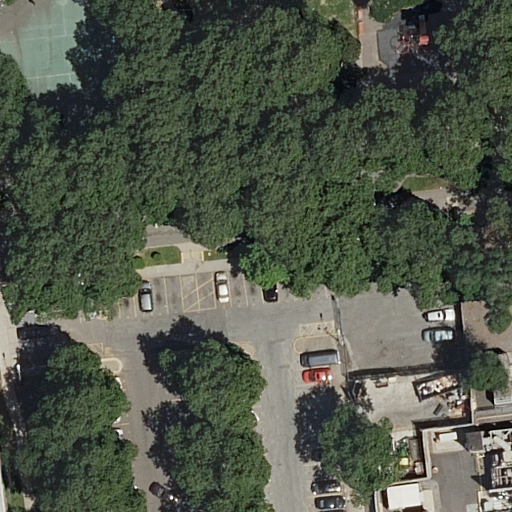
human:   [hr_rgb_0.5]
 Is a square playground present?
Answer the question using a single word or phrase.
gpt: no

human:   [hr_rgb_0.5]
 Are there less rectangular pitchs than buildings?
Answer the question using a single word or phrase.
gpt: yes

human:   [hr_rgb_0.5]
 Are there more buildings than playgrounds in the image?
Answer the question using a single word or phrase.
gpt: no

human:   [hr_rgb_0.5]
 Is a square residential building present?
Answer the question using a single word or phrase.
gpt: no

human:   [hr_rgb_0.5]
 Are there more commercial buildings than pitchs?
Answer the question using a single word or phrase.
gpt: no

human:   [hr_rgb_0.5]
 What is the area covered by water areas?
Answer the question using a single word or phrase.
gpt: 0m2

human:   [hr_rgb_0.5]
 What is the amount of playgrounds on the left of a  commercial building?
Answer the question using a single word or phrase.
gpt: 0

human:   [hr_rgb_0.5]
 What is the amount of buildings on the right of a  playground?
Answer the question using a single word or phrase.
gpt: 1

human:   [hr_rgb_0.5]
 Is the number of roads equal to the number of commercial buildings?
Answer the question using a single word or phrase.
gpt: no

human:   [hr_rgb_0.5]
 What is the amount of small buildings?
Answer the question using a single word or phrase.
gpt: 1

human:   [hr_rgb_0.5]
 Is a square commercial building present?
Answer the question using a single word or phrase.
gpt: no

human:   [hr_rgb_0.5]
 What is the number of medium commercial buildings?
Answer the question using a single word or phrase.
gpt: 0

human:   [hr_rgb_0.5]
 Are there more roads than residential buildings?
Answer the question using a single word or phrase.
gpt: yes

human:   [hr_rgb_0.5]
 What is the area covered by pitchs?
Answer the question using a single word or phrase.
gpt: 37m2

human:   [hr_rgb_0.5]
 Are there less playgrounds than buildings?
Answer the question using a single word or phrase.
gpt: no

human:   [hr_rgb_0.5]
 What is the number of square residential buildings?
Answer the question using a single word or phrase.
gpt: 0

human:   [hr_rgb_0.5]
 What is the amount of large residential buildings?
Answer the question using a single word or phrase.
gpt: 1

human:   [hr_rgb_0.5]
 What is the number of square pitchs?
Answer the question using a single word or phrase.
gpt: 0

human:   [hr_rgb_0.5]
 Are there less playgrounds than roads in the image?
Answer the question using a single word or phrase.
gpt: yes

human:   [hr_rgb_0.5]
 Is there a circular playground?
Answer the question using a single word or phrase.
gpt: no

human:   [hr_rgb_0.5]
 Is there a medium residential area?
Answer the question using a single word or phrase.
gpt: no

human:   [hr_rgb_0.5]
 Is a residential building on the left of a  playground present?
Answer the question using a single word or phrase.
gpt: yes

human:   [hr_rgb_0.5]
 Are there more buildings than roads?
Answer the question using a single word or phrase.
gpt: no

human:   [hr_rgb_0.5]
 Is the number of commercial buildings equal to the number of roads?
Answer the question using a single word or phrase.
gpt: no

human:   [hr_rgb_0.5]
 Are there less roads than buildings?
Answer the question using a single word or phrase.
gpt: no

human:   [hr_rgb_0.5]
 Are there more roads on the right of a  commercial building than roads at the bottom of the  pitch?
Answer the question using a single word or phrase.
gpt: no

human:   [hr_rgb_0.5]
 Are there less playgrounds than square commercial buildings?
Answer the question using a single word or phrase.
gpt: no

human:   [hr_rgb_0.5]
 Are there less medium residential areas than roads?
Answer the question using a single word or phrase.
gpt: yes

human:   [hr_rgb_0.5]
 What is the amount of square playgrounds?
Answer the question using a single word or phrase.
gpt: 0

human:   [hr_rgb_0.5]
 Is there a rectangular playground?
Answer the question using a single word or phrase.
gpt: yes

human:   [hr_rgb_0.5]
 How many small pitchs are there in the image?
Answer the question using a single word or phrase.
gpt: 1

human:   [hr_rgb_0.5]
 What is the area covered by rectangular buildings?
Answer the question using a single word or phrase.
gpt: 31m2

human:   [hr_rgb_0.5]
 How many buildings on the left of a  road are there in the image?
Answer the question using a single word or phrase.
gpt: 1

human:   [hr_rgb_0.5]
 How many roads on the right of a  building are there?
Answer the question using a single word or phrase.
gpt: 4

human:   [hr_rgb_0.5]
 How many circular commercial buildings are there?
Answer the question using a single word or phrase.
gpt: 0

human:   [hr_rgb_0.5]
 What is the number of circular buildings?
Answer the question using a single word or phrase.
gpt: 0